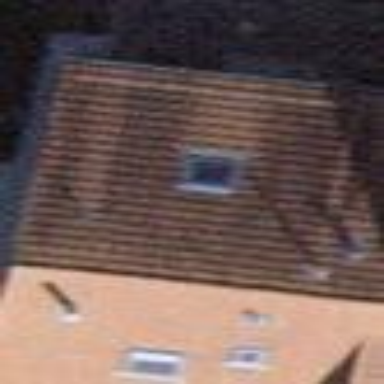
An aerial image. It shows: Building with tile roof.